Interaction volume radius: 10 \u00c5
Interaction volume height: 10 \u00c5
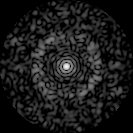
Disorder parameter: 0.8232